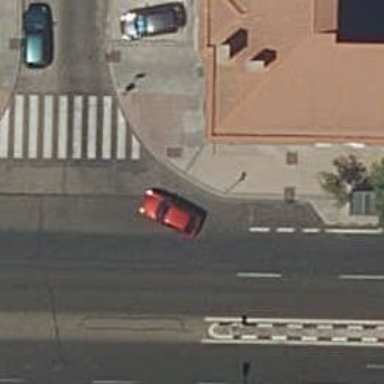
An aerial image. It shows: Kerb barrier.